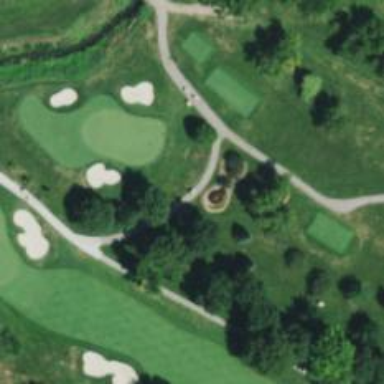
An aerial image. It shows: Well-maintained path used for golfing.